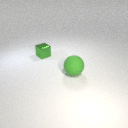
large green rubber sphere in front of small green metal cube